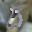
Label: 5